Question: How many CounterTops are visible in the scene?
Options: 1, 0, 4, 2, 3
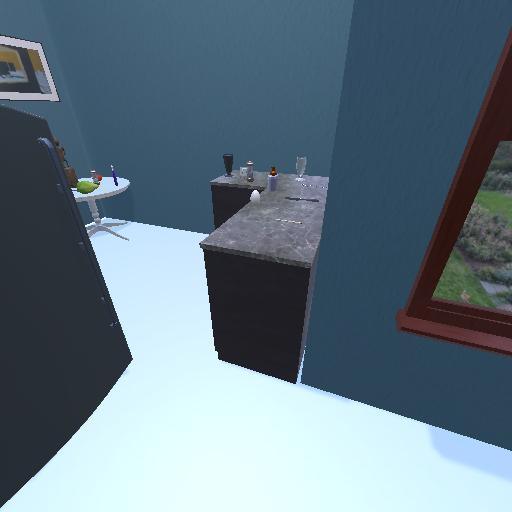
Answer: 1